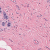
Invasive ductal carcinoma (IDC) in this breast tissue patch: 0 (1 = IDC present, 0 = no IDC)